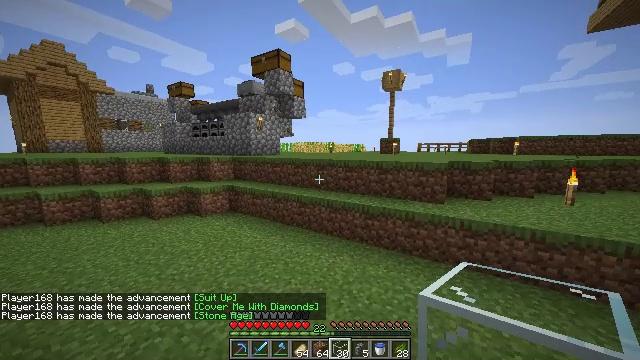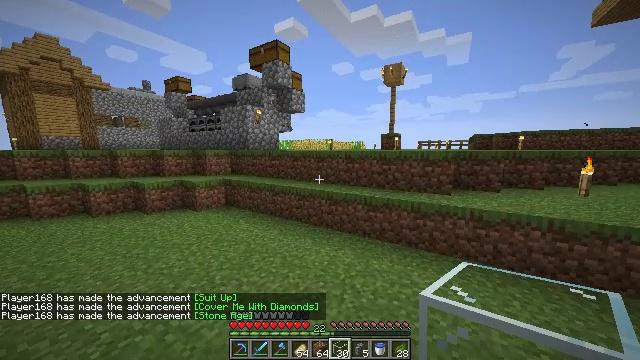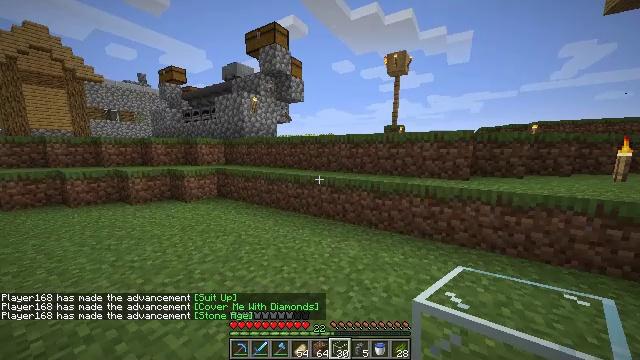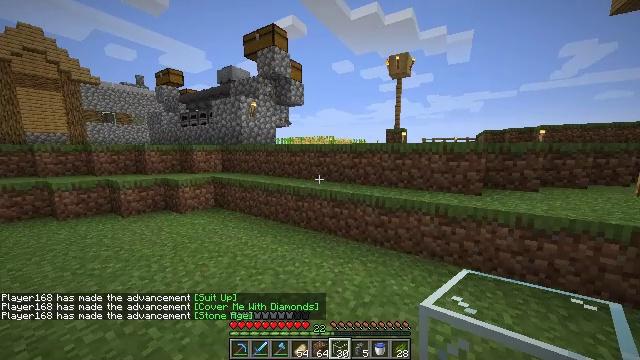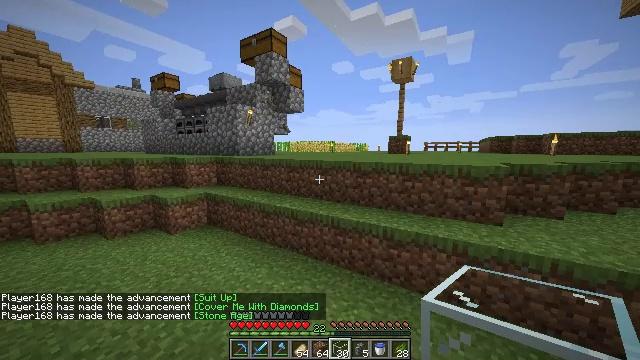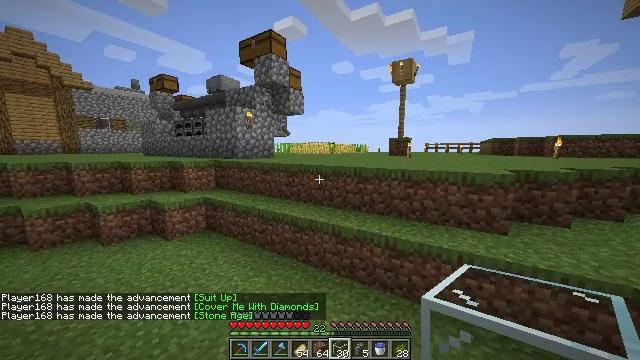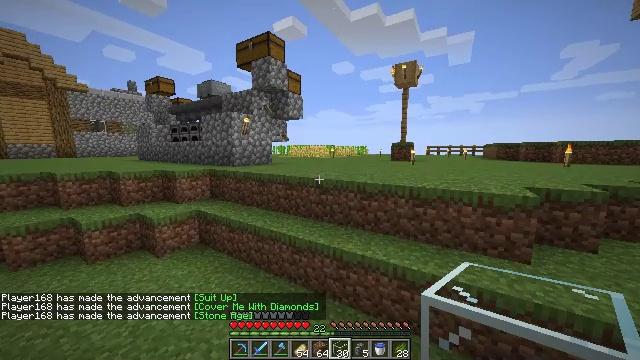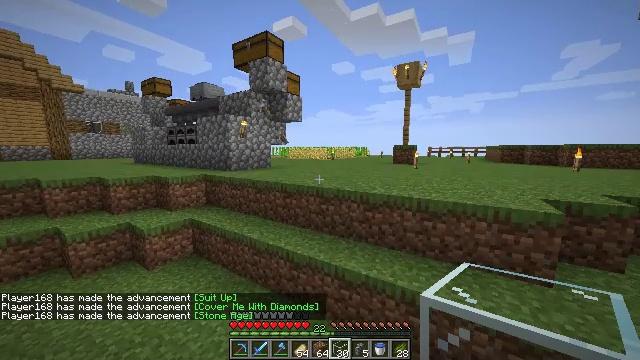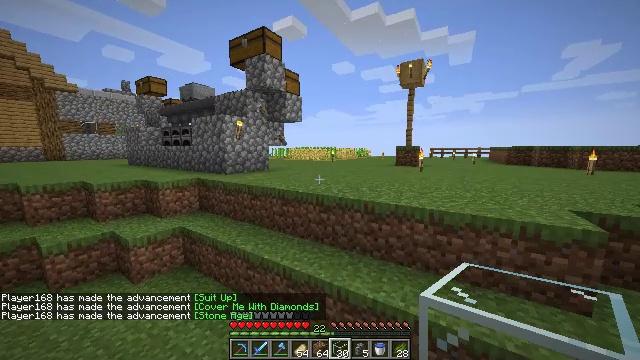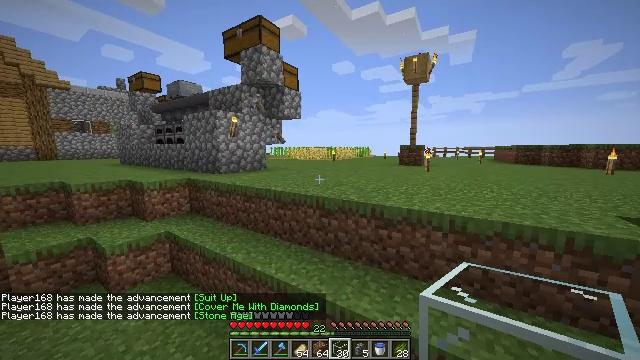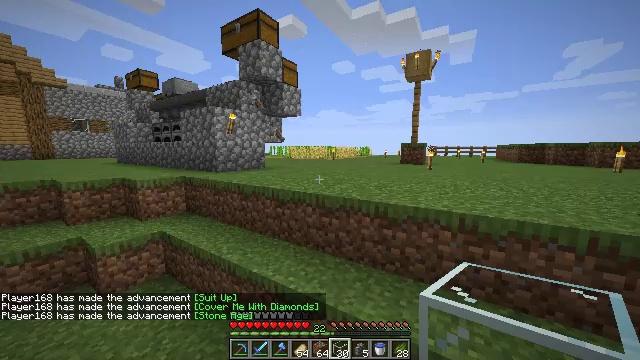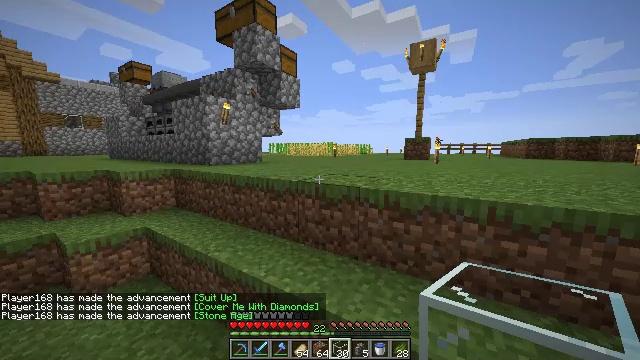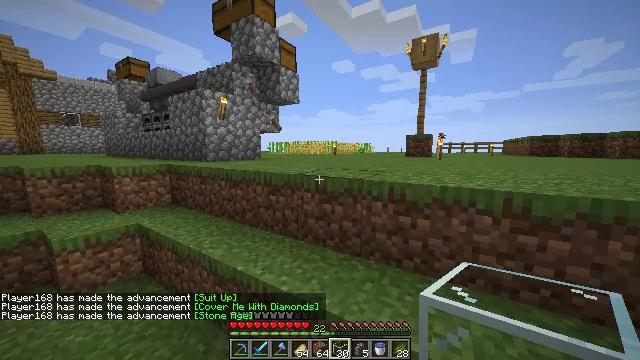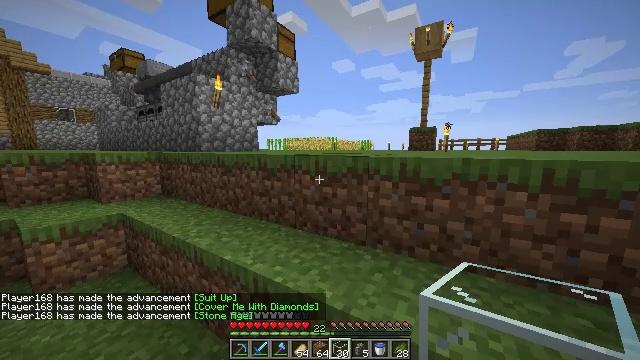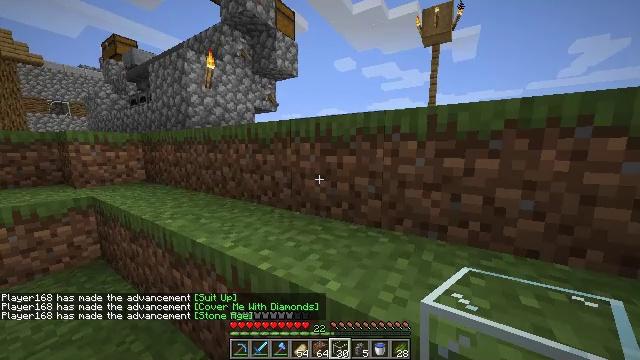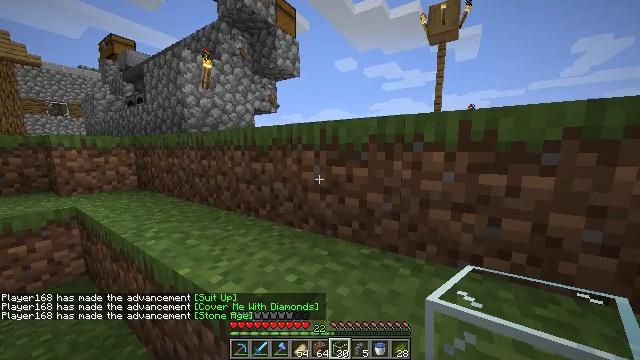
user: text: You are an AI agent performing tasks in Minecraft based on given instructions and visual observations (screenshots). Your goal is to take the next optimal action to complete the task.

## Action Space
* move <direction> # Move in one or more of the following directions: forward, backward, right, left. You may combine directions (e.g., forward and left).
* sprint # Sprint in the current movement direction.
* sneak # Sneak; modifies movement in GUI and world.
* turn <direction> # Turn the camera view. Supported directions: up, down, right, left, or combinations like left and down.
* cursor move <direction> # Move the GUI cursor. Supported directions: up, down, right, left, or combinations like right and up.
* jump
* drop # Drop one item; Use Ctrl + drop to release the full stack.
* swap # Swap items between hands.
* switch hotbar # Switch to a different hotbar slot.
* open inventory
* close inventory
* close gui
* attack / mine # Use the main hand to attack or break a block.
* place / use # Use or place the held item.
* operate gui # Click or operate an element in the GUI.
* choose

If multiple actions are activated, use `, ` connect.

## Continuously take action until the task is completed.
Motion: motion action
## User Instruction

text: Open your crafting interface to make an emerald.
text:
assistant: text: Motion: move forward, jump
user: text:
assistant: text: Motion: move forward, sprint, jump
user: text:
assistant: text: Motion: move forward, sprint, jump
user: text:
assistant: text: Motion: move forward, sprint, jump
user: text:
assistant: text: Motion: move forward, sprint, jump
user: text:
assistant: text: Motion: move forward, sprint, jump
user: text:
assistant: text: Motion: move forward, sprint, jump
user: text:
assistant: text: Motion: move forward, jump
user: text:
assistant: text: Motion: move forward, jump
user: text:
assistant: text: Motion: move forward, jump
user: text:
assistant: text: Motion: move forward, jump
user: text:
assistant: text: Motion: move forward, jump
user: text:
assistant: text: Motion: move forward, sprint, jump
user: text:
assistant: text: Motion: move forward, sprint, jump
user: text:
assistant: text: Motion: move forward, sprint, jump
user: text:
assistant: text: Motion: move forward, sprint, turn left, jump
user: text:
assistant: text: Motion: move forward, sprint, turn left, jump
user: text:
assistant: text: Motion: move forward, turn left, jump
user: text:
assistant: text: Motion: move forward, turn left, jump
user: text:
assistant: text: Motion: move forward, jump
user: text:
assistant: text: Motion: move forward, jump
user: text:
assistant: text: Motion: move forward, jump
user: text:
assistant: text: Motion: move forward, sprint, jump
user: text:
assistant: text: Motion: move forward, sprint, jump
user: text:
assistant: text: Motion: move forward, sprint, turn right, jump
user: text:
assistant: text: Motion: move forward, sprint, turn right, jump
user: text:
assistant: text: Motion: move forward, sprint, turn right, jump
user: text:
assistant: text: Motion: move forward, turn right, jump
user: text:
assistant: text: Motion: move forward, turn right, jump
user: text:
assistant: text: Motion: move forward, turn right and down, jump